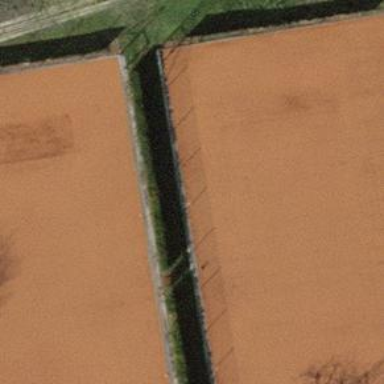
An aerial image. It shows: Tennis court on pitch designated for leisure land.